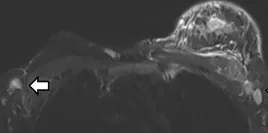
MRI image shows. Enlarged left breast with multiple foci of scattered abnormal enhancement, and ,enlarged lymph nodes in the left axilla.
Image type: radiology (mri)